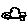
Label: car